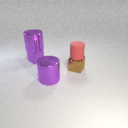
large purple metal cylinder in front of small purple metal cube